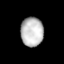
Tissue: lung
Cell type: Smooth muscle cells
Senescence score: 0.6233
Nuclear area (px): 646
Mean DAPI intensity: 188.867